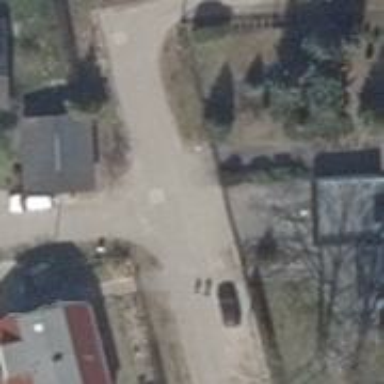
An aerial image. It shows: Residential road.